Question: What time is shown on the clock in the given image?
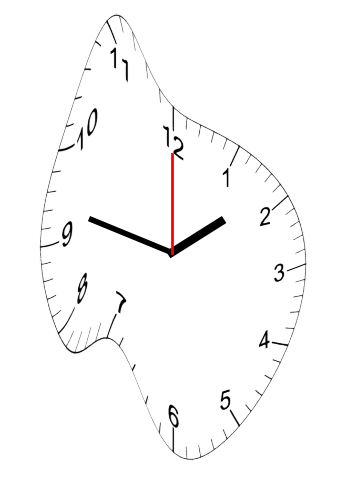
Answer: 01:47:00